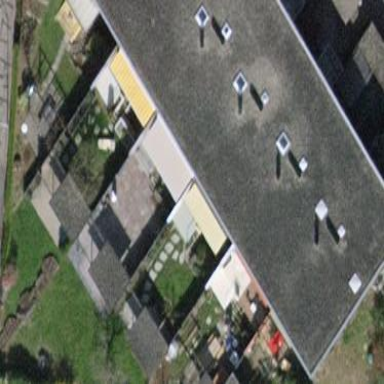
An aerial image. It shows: Terrace building.